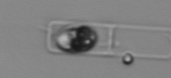
Label: Guinardia_delicatula_TAG_internal_parasite